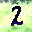
Label: 2